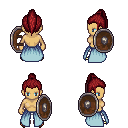
a pixel art fantasy rpg character, female body template, human, tanned skin, overskirt, white pants, brunette long topknot hairstyle, gold boots, shield, four views (front, back, left, right), 2x2 character sprite sheet, small pixel art, hard edges, no anti-aliasing